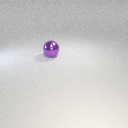
large purple metal sphere